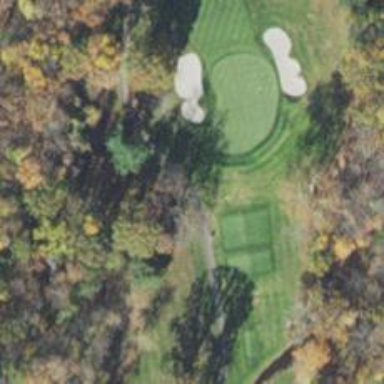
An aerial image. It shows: Path for both road and golf.